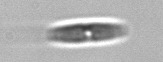
Label: pennate